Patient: sex F, age 35
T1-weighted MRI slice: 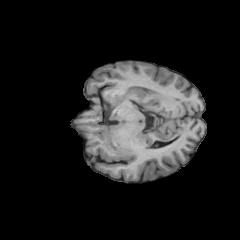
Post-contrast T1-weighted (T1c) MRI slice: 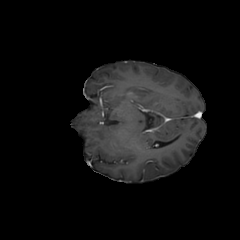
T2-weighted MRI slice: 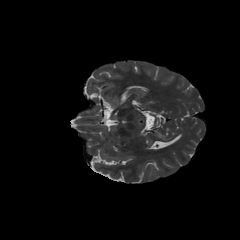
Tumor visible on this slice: no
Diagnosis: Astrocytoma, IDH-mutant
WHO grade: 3